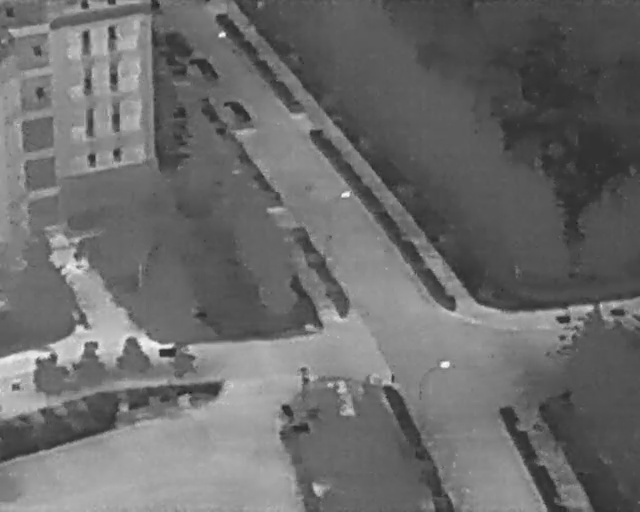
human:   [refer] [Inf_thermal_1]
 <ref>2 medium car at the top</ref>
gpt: <box>[[29, 11, 34, 15, 147], [34, 19, 39, 24, 147]]</box>